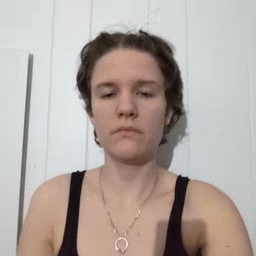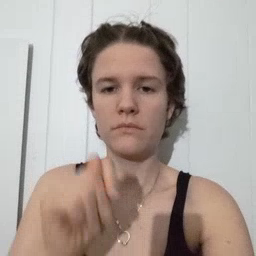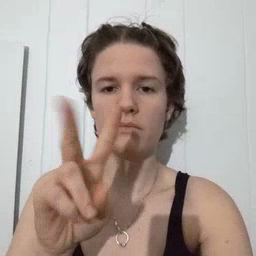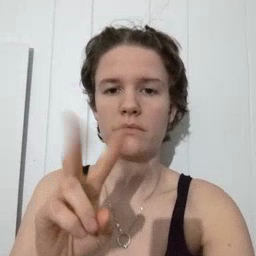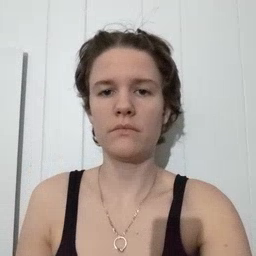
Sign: TV